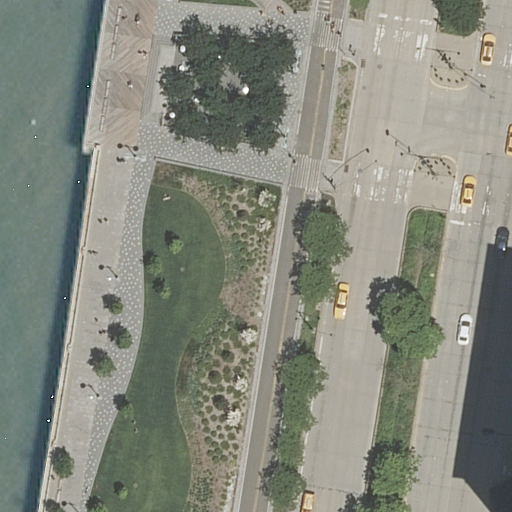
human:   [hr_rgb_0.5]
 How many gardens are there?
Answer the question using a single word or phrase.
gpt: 2

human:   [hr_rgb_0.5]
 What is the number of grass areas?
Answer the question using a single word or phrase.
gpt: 6

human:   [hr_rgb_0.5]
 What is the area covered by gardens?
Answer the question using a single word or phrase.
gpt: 12m2

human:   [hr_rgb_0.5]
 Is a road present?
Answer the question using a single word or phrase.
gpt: yes

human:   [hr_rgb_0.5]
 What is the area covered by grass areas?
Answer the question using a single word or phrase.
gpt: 1337m2

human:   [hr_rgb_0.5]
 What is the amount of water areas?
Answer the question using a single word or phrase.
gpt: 1

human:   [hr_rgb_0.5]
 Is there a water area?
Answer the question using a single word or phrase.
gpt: yes

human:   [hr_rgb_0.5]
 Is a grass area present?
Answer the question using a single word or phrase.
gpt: yes

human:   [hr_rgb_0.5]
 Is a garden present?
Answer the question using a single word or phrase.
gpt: yes

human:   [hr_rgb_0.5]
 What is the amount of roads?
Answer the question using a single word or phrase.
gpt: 16

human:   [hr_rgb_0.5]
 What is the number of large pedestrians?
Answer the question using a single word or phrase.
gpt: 0

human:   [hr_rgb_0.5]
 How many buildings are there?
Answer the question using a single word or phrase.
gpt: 0

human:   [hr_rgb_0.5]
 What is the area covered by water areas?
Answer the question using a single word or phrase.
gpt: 1591m2

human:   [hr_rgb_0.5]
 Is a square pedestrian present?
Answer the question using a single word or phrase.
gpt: no

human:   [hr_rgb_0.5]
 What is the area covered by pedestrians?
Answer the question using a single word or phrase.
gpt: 491m2

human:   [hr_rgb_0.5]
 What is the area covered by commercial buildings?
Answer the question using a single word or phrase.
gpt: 0m2

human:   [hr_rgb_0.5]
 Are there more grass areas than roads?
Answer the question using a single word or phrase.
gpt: no

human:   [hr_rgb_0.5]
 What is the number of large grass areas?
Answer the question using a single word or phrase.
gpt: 1

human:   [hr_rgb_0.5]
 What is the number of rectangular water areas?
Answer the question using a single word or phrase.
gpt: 0

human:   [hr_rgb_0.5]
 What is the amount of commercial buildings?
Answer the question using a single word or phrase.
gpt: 0

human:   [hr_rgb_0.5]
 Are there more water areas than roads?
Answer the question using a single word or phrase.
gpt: no

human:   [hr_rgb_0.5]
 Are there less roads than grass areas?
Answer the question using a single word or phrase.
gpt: no

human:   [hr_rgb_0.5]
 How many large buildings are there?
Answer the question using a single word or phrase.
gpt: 0

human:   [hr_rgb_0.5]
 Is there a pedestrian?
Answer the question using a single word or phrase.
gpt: yes

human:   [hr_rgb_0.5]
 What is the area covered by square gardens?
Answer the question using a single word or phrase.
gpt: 0m2

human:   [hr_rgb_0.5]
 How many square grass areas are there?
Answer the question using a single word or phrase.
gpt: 0

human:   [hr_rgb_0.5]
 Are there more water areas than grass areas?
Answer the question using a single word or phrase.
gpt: no

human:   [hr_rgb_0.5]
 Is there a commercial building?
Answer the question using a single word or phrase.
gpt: no

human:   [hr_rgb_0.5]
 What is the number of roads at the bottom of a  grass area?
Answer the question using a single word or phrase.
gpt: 10

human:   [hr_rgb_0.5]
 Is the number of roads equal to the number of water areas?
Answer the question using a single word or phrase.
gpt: no

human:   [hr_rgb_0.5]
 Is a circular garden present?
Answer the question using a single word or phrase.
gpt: no

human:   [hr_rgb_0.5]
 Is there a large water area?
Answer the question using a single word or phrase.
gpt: yes

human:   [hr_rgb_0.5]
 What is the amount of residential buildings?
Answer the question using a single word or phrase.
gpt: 0

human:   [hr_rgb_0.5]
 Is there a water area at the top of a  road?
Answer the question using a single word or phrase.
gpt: no

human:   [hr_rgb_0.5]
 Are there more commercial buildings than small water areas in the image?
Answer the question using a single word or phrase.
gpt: no

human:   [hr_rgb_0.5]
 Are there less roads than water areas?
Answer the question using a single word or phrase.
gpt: no

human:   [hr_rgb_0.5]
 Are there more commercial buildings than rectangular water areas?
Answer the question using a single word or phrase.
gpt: no

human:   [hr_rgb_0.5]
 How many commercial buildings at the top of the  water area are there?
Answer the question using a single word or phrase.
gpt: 0

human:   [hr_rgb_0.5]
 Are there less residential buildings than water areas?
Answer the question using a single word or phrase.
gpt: yes

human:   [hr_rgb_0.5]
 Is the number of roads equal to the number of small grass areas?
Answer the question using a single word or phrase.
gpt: no

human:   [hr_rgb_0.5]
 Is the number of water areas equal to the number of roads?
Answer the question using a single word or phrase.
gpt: no

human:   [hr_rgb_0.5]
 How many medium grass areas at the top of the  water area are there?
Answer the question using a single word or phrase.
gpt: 0

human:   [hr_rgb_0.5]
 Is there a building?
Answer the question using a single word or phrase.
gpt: no

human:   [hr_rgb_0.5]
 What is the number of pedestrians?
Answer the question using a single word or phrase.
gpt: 1

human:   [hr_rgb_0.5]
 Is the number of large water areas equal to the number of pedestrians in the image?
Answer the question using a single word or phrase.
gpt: yes

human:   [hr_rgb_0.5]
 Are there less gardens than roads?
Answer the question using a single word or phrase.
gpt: yes

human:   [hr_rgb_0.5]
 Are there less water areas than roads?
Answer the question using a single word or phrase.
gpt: yes

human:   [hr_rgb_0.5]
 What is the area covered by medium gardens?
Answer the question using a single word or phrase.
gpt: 0m2

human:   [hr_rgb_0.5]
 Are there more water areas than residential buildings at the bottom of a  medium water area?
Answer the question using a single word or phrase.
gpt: yes

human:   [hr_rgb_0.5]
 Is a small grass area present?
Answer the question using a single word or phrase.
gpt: yes

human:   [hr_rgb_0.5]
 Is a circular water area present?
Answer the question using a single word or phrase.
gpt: no

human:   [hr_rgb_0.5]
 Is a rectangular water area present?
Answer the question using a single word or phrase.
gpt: no

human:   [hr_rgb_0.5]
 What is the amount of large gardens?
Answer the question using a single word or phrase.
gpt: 0

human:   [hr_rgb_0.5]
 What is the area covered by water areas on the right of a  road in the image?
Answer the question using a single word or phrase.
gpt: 0m2

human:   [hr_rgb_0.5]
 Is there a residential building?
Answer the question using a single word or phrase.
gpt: no

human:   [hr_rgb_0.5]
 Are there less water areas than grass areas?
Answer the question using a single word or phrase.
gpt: yes

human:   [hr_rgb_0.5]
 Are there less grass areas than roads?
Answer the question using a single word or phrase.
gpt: yes

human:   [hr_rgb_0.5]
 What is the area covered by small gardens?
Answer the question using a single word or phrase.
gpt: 12m2

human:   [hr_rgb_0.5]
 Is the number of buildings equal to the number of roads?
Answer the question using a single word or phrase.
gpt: no

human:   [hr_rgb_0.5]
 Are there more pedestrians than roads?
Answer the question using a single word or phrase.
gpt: no

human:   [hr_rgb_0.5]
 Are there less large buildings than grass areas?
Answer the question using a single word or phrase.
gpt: yes

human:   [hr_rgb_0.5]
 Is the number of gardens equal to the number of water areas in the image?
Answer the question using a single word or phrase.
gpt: no

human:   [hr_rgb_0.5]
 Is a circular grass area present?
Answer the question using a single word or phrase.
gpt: no

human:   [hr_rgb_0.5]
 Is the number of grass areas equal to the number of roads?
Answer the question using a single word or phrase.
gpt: no